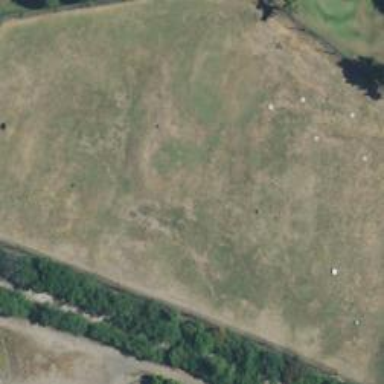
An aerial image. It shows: Grassy area designated as driving range for golf.